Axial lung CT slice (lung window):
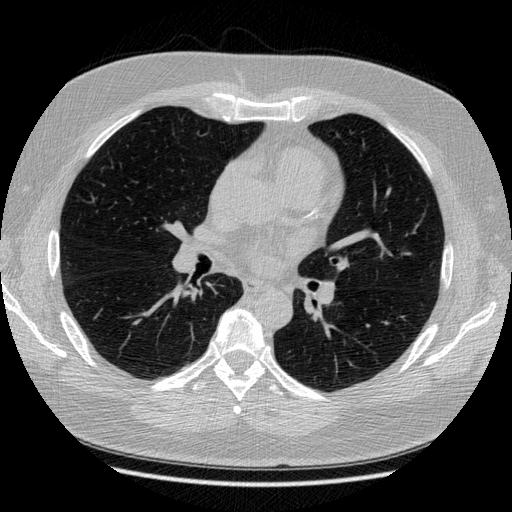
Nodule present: no